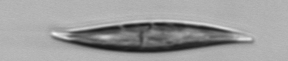
Label: Pleurosigma